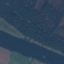
Land use / land cover: River